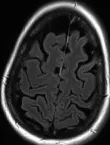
MRI of the brain after the lesionectomy. (A) Seven months after onset of EPC, T2 FLAIR sequence shows an area of encephalomalacia over the right frontal cortex in the region of surgery.
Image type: radiology (mri)